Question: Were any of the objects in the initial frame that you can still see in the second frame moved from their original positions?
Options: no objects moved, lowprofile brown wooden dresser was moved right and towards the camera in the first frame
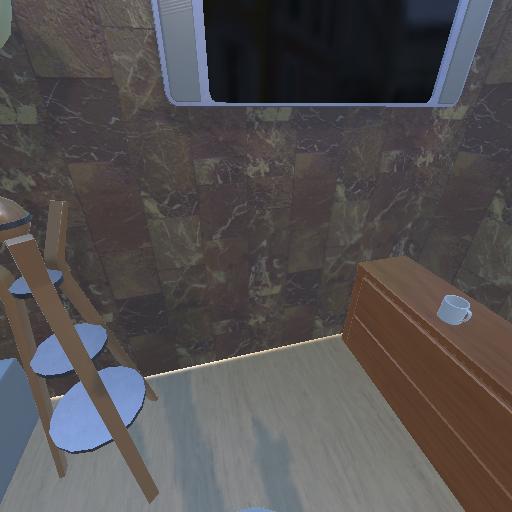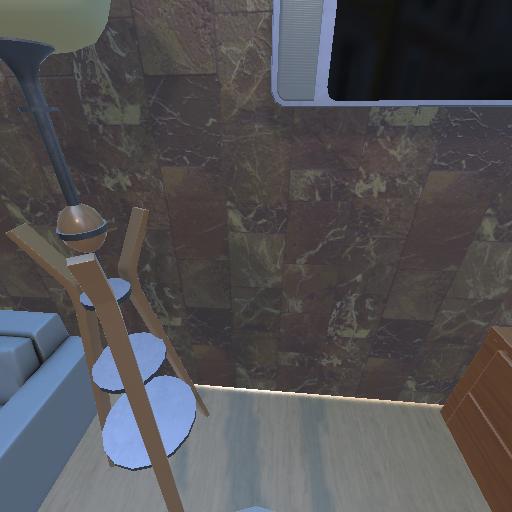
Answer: no objects moved